Question: I really like the diagrams and flowcharts from the official developer.android.com website and I was wondering what was the name of the tools they were using. Anyone has an idea?
What is also a good tool for eclipse to create such things ?
<URL>

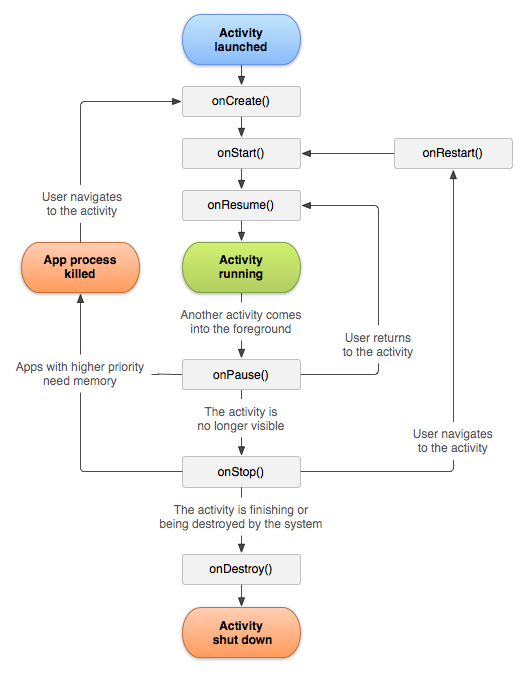
Answer: Ok found it. It's a commercial web app called lucidchart. Will stay with Dia.